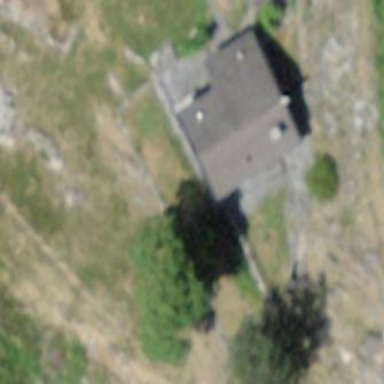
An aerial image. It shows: Cabin is depicted in the image.